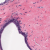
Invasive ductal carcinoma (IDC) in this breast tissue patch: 0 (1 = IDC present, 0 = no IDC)